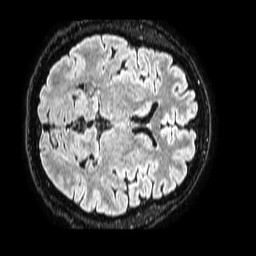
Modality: FLAIR
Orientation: axial
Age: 52
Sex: male
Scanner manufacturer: philips
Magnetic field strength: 1.5 T
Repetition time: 4.8 s
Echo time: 0.3 s